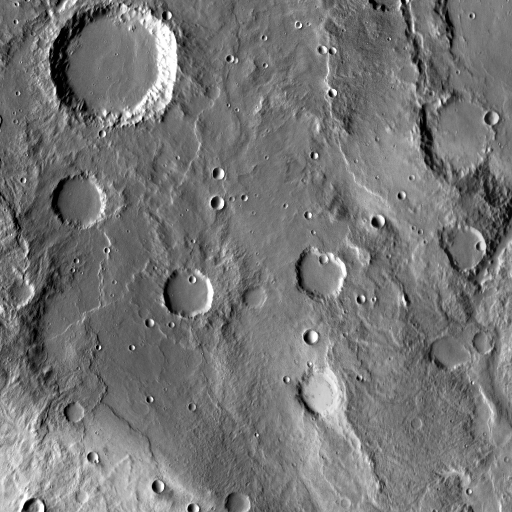
Crater classes present: Background, Other, Buried, Secondary